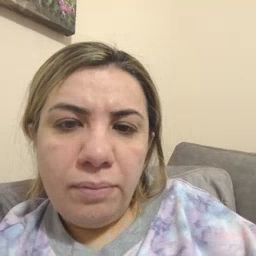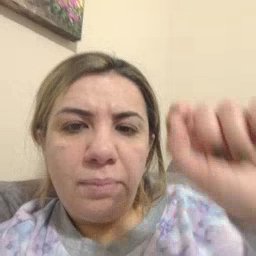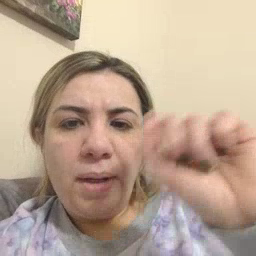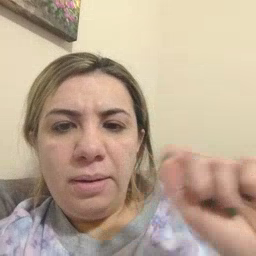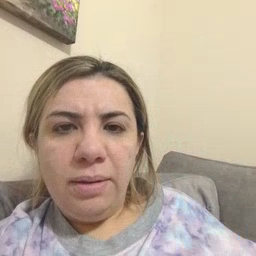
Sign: pen